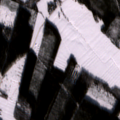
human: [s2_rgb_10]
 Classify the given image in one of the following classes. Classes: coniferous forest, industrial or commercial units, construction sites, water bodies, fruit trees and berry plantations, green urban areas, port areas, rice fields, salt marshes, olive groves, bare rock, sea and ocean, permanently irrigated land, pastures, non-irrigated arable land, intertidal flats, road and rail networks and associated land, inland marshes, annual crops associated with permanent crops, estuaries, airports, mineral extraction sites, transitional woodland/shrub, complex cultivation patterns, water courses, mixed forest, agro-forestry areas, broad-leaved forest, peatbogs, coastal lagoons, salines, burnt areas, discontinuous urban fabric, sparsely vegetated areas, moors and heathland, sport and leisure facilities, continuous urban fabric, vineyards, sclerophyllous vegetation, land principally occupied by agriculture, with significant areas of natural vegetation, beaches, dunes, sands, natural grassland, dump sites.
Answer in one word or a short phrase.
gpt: non-irrigated arable land, coniferous forest, mixed forest, transitional woodland/shrub